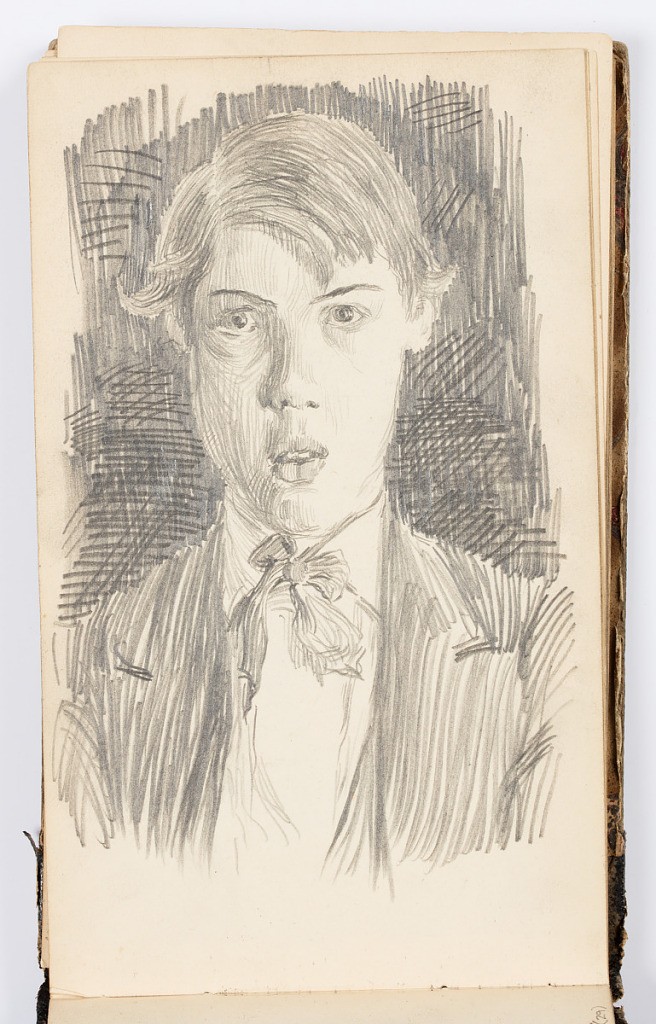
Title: Sketchbook Page: Self-Portrait
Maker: Kenyon Cox, American, 1856–1919
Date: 1875
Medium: Graphite on paper
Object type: Sketchbook folio
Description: Self-portrait of the artist in a jacket and tie, looking directly ahead.